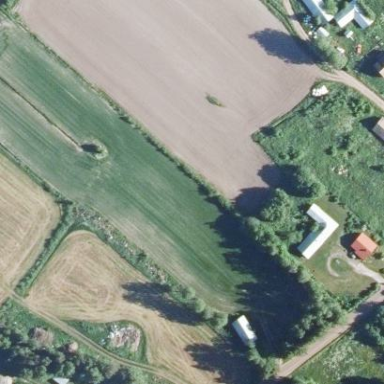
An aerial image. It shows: Rural residential area.